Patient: sex M, age 58
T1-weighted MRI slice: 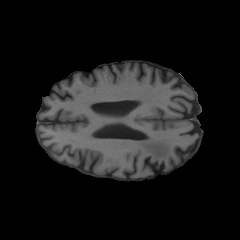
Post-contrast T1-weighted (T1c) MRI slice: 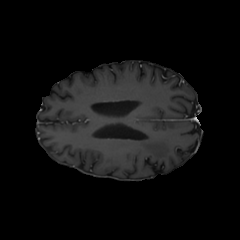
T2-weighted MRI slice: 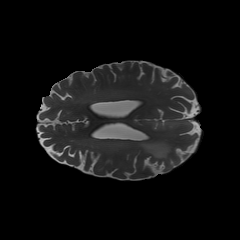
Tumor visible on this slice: yes
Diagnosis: Glioblastoma, IDH-wildtype
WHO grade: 4